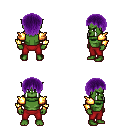
a pixel art fantasy rpg character, male body template, orc, green skin, gold arm armor, red pants, purple plain hairstyle, four views (front, back, left, right), 2x2 character sprite sheet, small pixel art, hard edges, no anti-aliasing